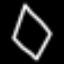
Label: diamond